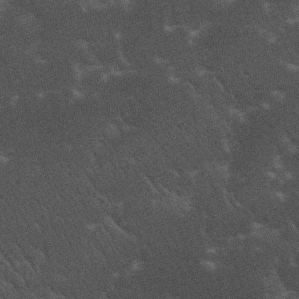
Label: non_frost